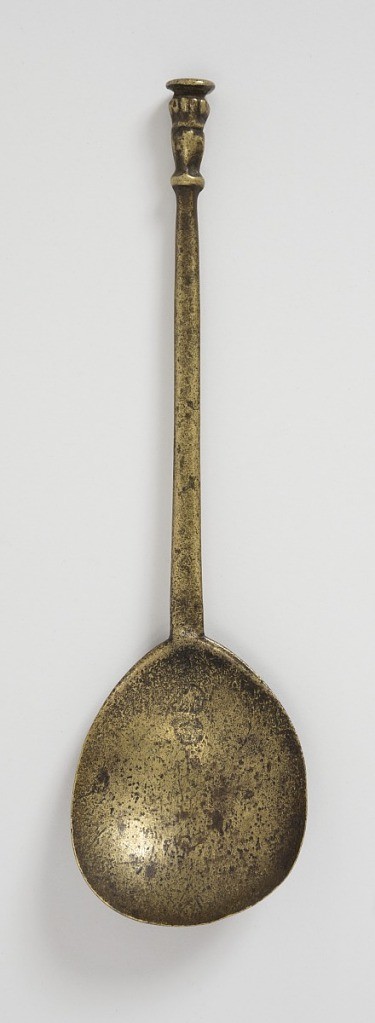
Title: Spoon
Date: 1600–1650
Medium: Brass
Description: Circular bowl surmounted by thin cylindrical shaft with circular seal top.